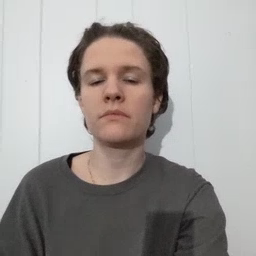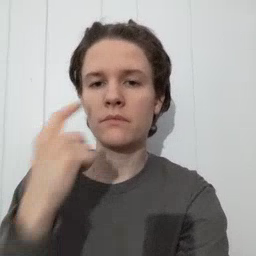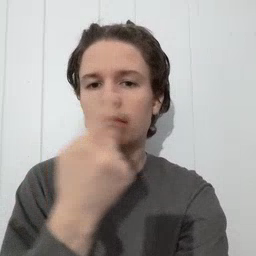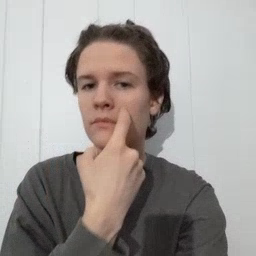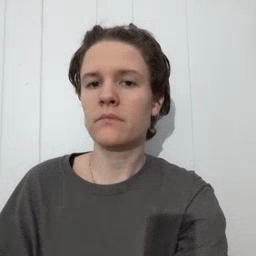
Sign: eye